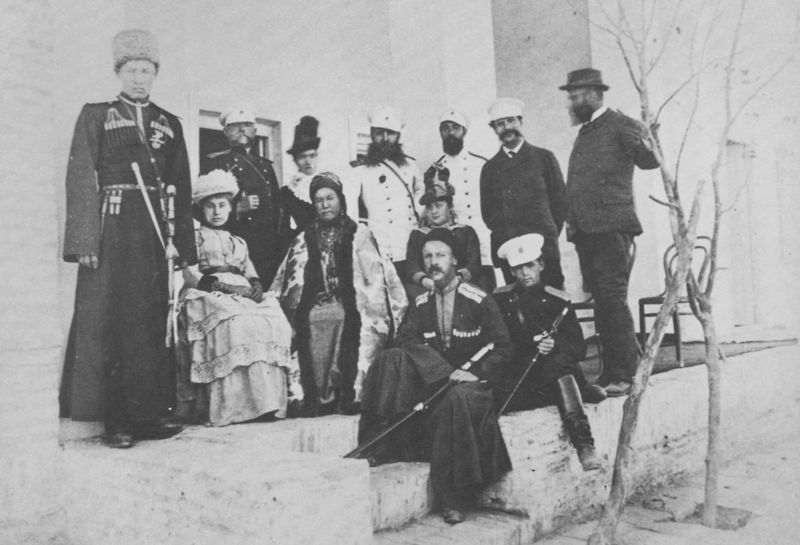
Titel: Russische Offiziere und hohe Beamte besuchen 1887 den Chan von Merw
Künstler: Russischer Photograph
Standort: Paris
Institution: Société de Géographie Française
Schlagwörter: baum, gruppe, mann, umhang, weiß, bäume, frauen, menschen, sitzen, äste, frau, grau, hintergrund, hut, hüte, kleid, kleider, männer, schwarz, stuhl, stühle, tür, gebäude, gürtel, haus, haube, anzug, anzüge, bart, bärte, mütze, wand, pelz, stehen, bildnis, gruppenporträt, portrait, porträt, ast, zweige, brüstung, mantel, sitzend, stehend, familie, front, bäumchen, terrasse, russland, kahl, monochrom, winter, treppe, vorsprung, soldaten, stufe, stufen, rüschen, foto, fotografie, photographie, schwarz-weiss, militär, schwert, schwerter, säbel, uniform, uniformen, waffen, soldat, waffe, degen, offizier, orden, scherpe, gruppenbild, armee, photo, tracht, scharz-weiss, general, umhänge, scherpen, fotographie, generäle, offiziere, russisch, pelzbesatz, nadar, tibet, zaren, orientalen, pelzkappen, ausrüstung, familienfoto, pelzmützen, rohrstuhl, russischer photograf, russlan, sstufe, stahen